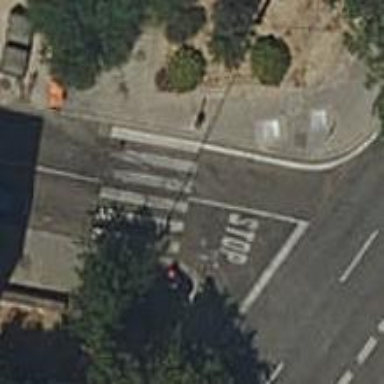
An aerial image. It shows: Uncontrolled zebra crossing on the road.